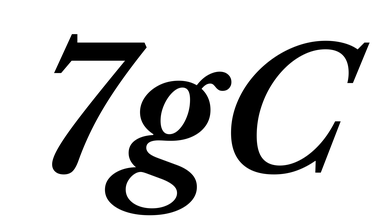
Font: LibreCaslonText-Italic_SemiBold_Italic